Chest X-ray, PA view. Patient: 66 years old, sex F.
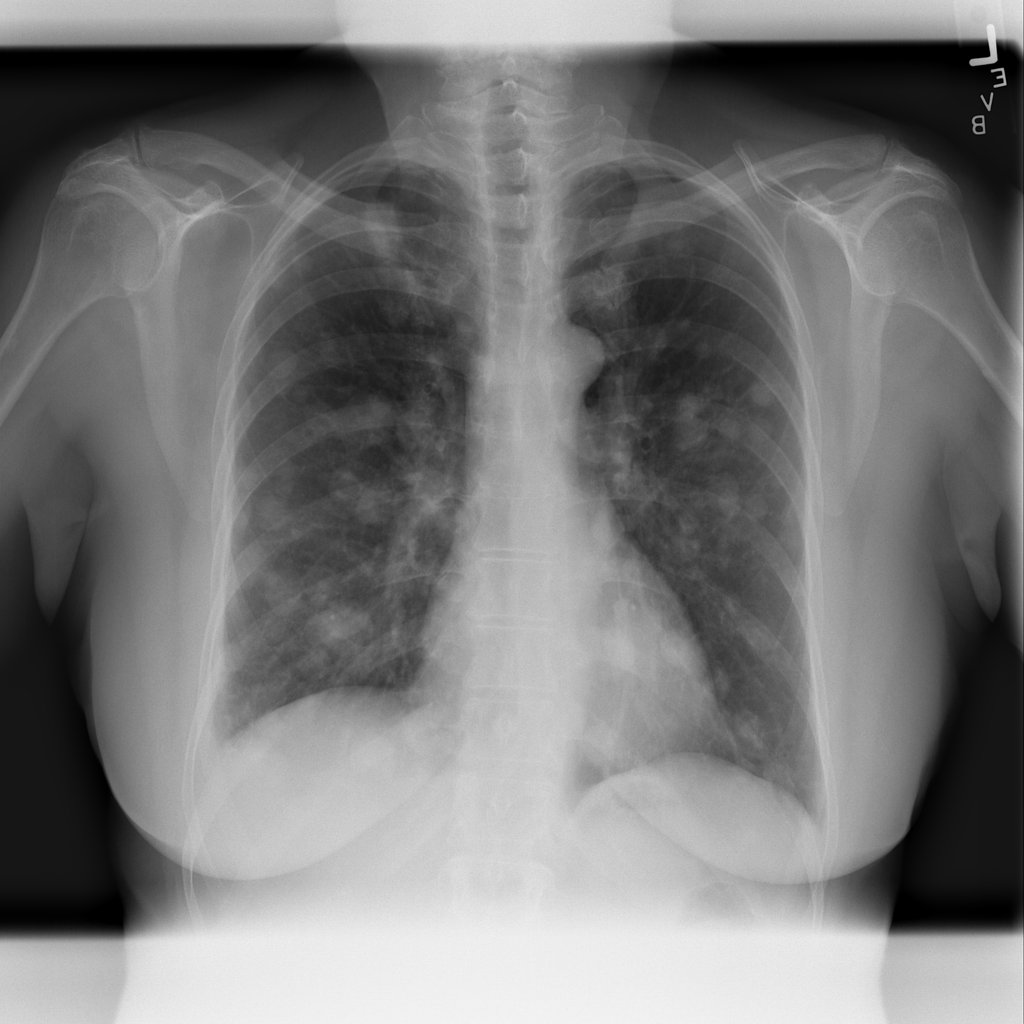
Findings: No Finding